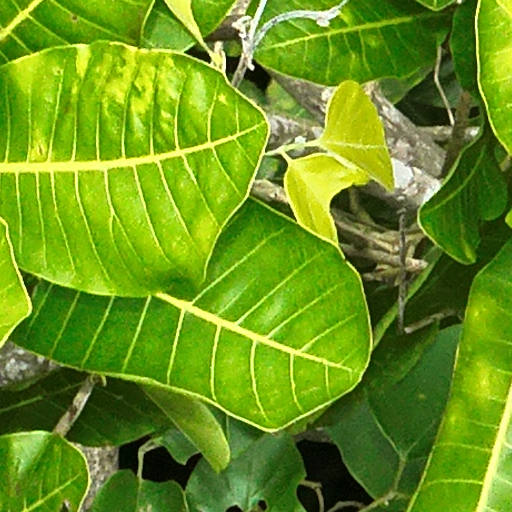
Species: Anacardium excelsum
GBIF accepted scientific name: Anacardium excelsum
Crown area (m\u00b2): 275.939